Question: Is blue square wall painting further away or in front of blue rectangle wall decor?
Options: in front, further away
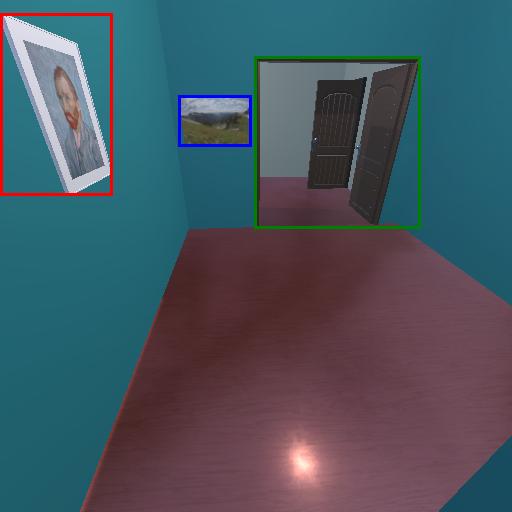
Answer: in front